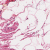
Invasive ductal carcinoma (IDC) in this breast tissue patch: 0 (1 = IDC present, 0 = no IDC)